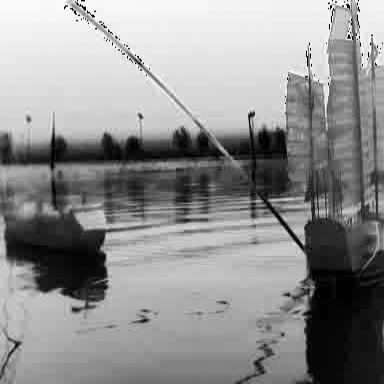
There is a container_ship in the infrared image.